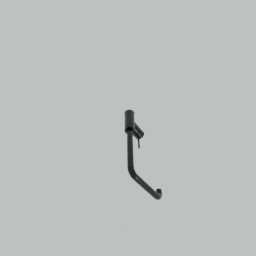
Label: appliances